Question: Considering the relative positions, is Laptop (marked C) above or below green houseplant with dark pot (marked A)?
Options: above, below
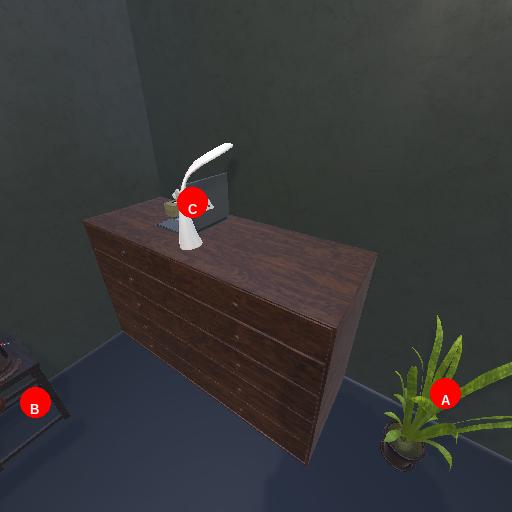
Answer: above